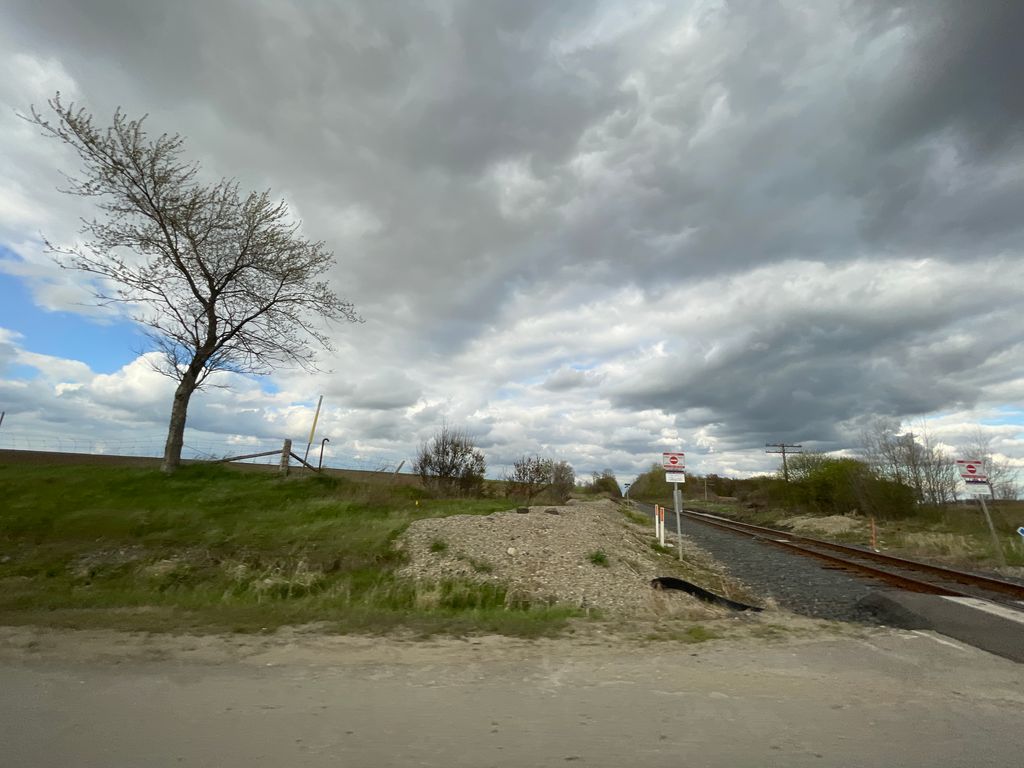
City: kitchener-waterloo